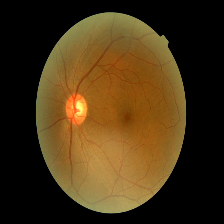
Diabetic retinopathy grade: Mild